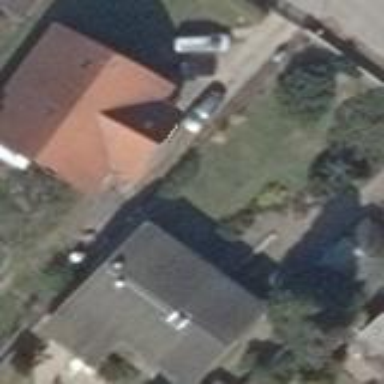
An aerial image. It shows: Detached building with gabled roof.